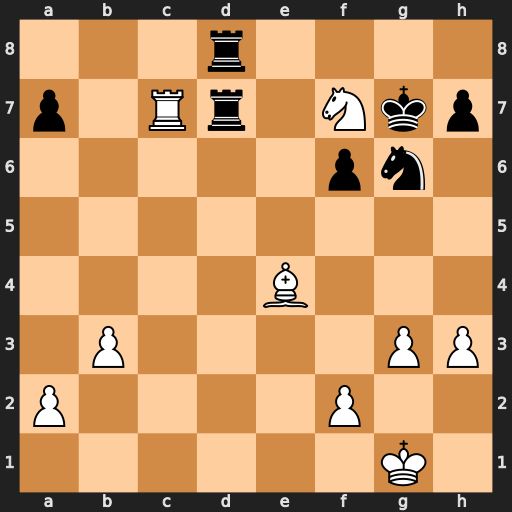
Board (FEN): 3r4/p1Rr1Nkp/5pn1/8/4B3/1P4PP/P4P2/6K1
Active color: w
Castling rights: -
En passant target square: -
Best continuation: Nxd8 Rxc7 Ne6+ Kf7 Nxc7